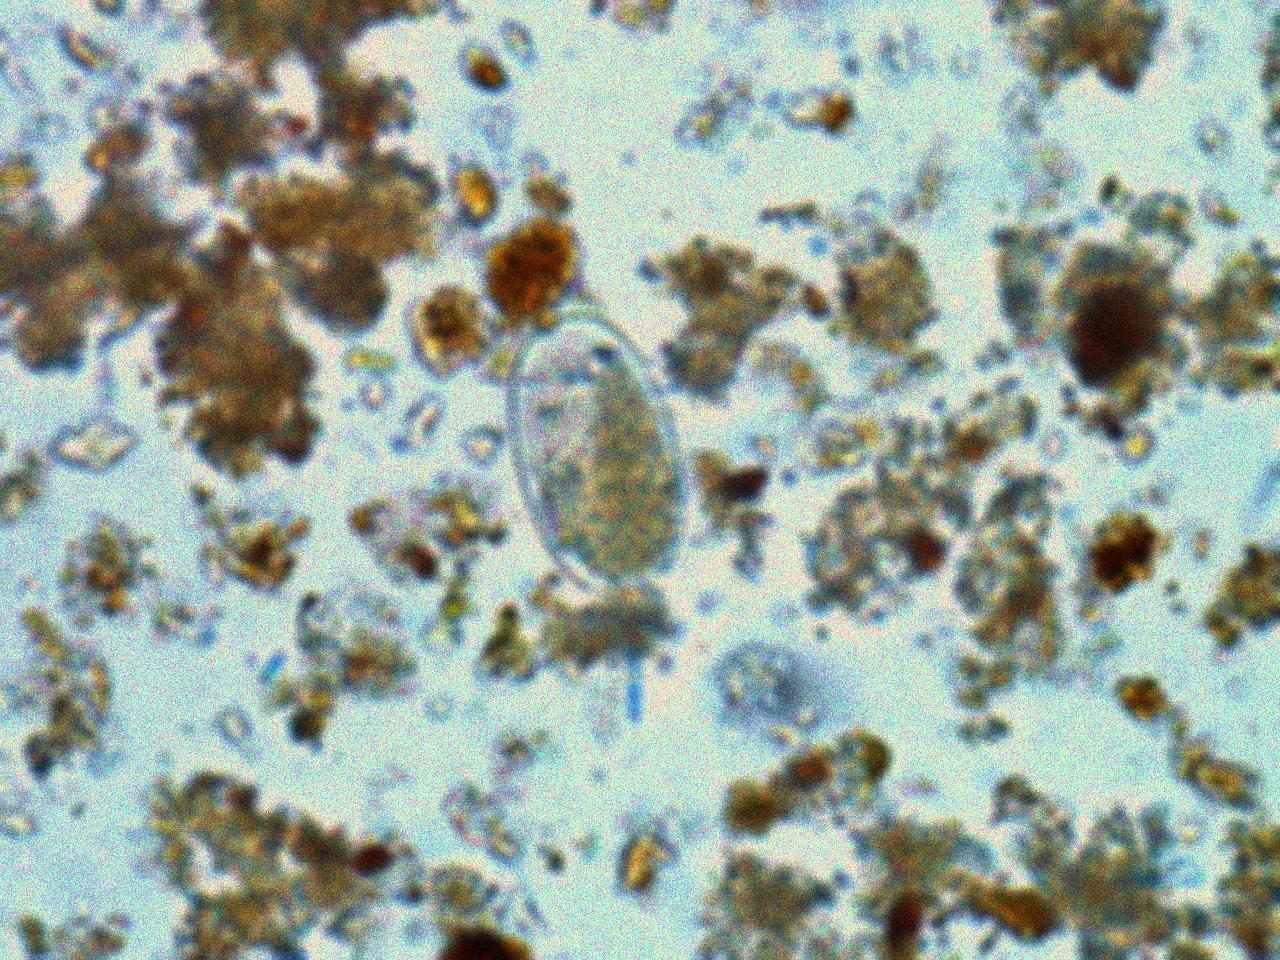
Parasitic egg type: Hookworm egg